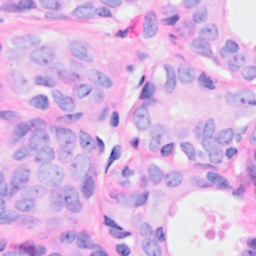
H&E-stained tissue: Breast